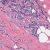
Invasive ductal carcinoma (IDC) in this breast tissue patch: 1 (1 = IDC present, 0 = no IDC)